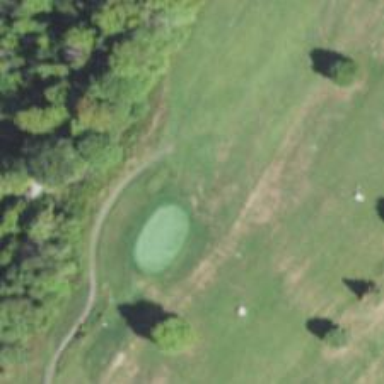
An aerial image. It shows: View of golf hole.